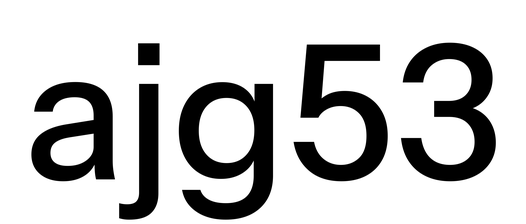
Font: InstrumentSans_Medium